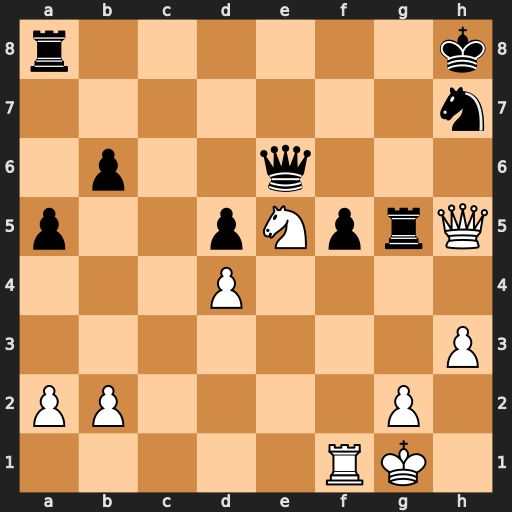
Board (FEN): r6k/7n/1p2q3/p2pNprQ/3P4/7P/PP4P1/5RK1
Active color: w
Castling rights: -
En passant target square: -
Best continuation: Nf7+ Qxf7 Qxf7